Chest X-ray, PA view. Patient: 27 years old, sex M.
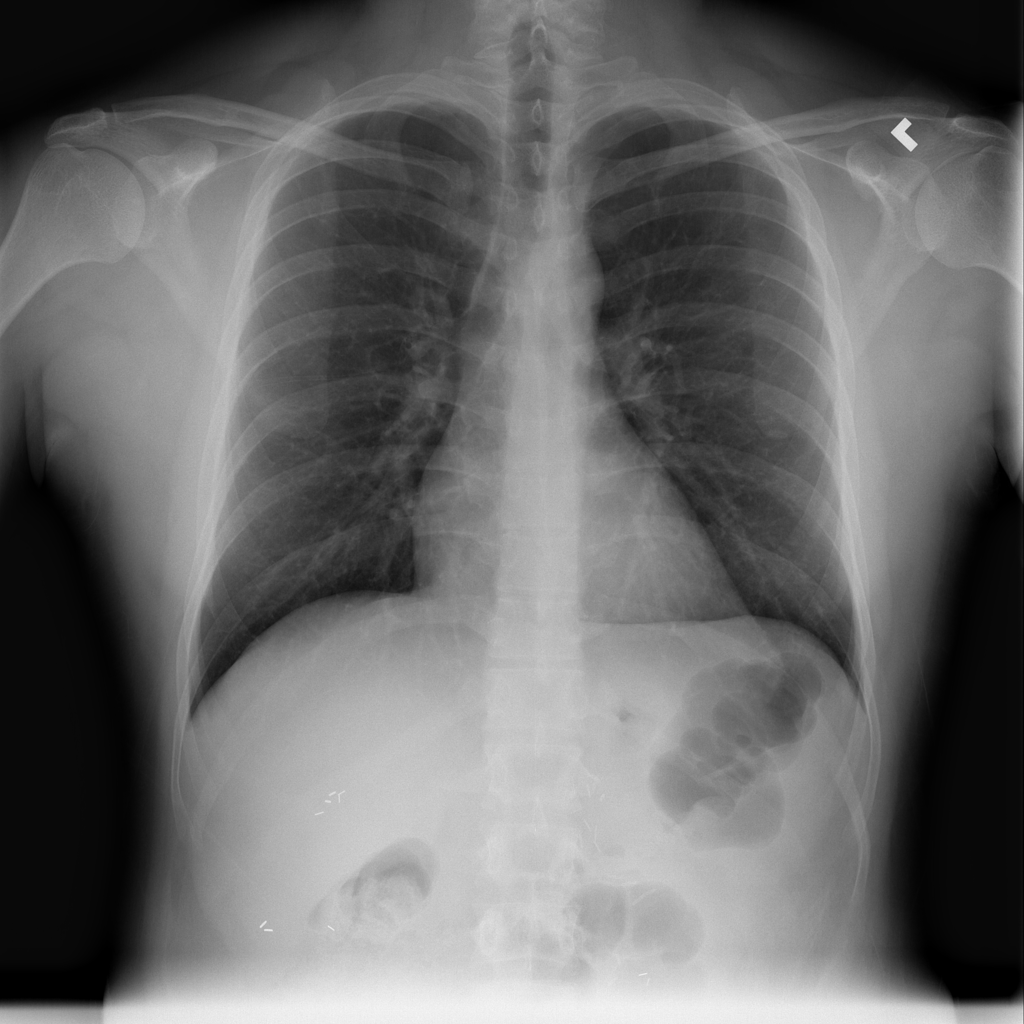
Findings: No Finding